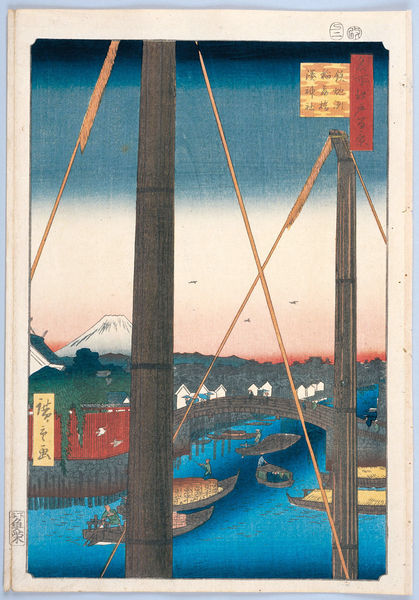
Titel: 100 berühmte Ansichten von Edo
Künstler: Utagawa Hiroshige
Schlagwörter: berg, blau, gemälde, himmel, meer, wasser, fluss, gelb, grün, stadt, braun, bunt, holz, pfeiler, zeichnung, haus, rot, schnee, bild, häuser, vögel, brücke, boot, boote, kahn, holzschnitt, japan, schiff, schiffe, schrift, papier, mast, dorf, dächer, hafen, kähne, steeg, steg, japanisch, schriftzeichen, buch, vulkan, asien, asiatisch, china, bambus, flaggen, botte, holzbrücke, bott, gondoliere, waren, hinnel, edo, fuji, vukan, hiroshige, apanisch